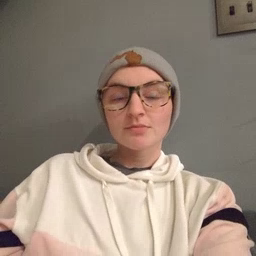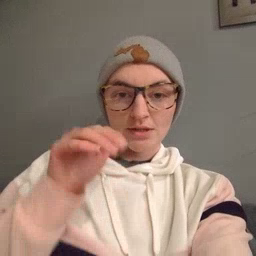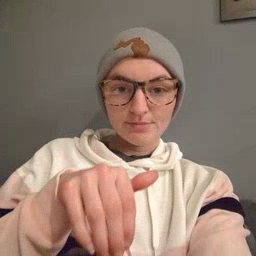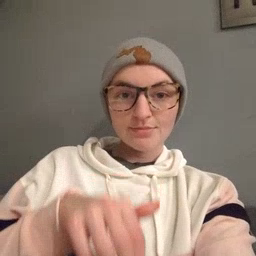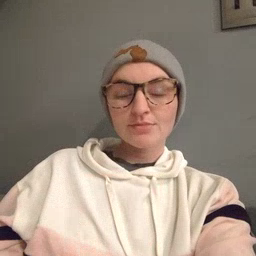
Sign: night